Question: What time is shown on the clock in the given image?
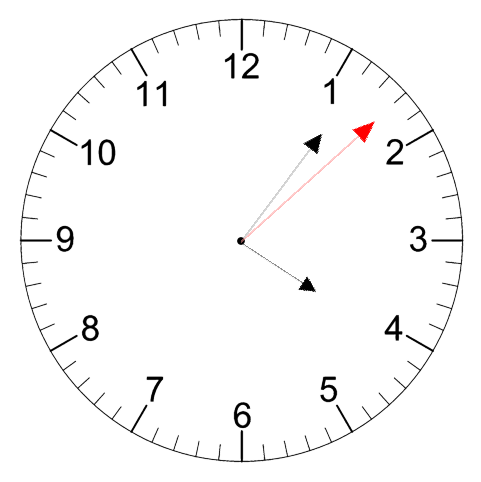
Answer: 04:06:08